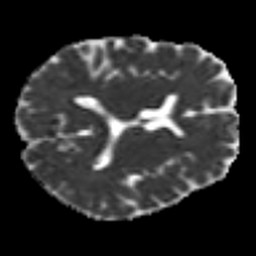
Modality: MD
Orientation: axial
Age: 50
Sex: male
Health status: ill
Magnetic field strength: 3 T
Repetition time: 9 s
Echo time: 0.093 s